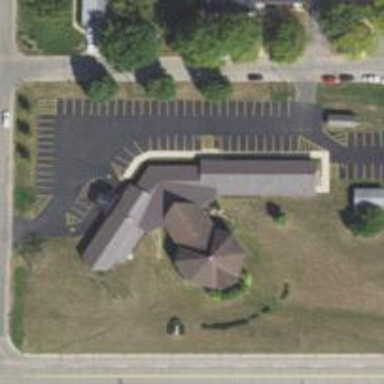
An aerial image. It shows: Building serving as place of worship.